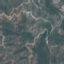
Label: HerbaceousVegetation